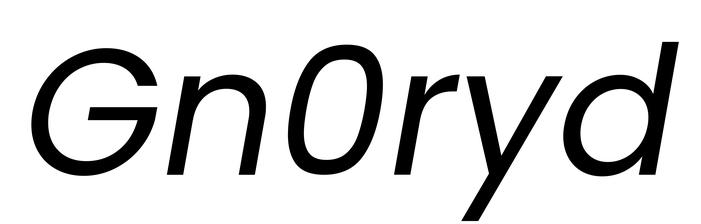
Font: Poppins-Italic